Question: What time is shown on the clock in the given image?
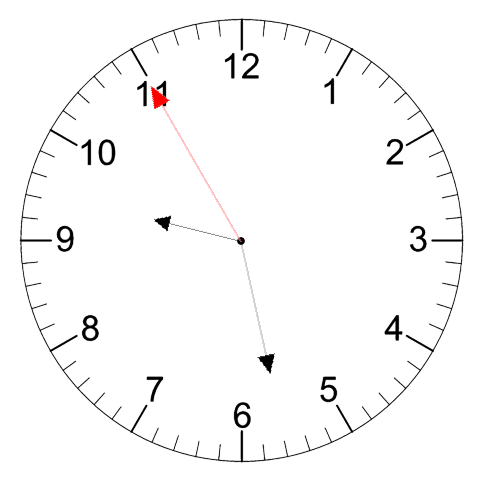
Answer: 09:27:55